Question: in eclipse, I have a file where some place this is written:
'''
onclick='obj1.help_open_new_window(fn1(), "/redir/url_name")'
'''
and in eclipse Edit menu->set encoding, I see this:

Now I change the encoding to UTF-8 using the same dialog box and the text changes to:
'''
onclick='obj1.help_open_new_window(fn1(),"/redir/url_name")'
'''
All I know is if this was not happening, then my website would be working fine. Why is this happening and what do I do to prevent this?
I do have some knowledge about encodings: <URL> just to explain it.
: Here's what I understand: if the file is encoded in 'latin-1' then every character is a byte and so is the ''. it should be 'hex(32)'. now when I convert it to utf-8, it still remains 'hex(32)' and that is definitely ''. this leads me to believe that in latin-1, '' is not 'hex(32)' but a combination of two bytes. How is that possible?
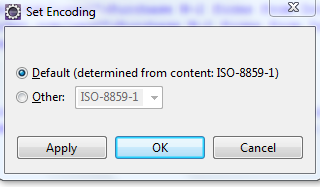
Answer: The character you have between the comma and the quote appear sto not be a normal space but some other whitespace character, probably the famous <URL>
To get rid of the problem replace the no-break space with a normal space (U+0020). There is no reason why you should use a no-break space in this context, i.e. in program text.